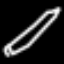
Label: pencil